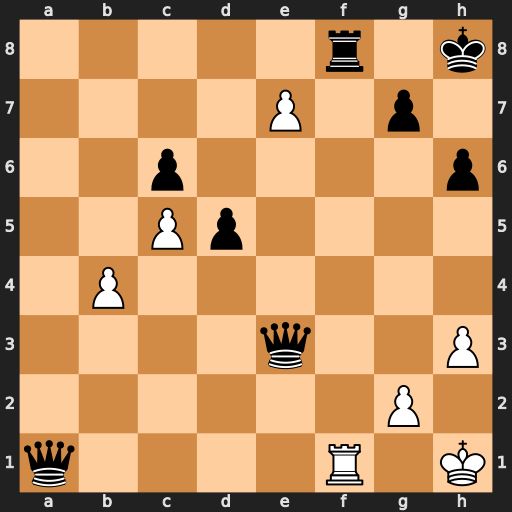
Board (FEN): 5r1k/4P1p1/2p4p/2Pp4/1P6/4q2P/6P1/q4R1K
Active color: w
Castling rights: -
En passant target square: -
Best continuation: exf8=Q+ Kh7 Rxa1